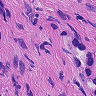
Metastatic tissue present: yes